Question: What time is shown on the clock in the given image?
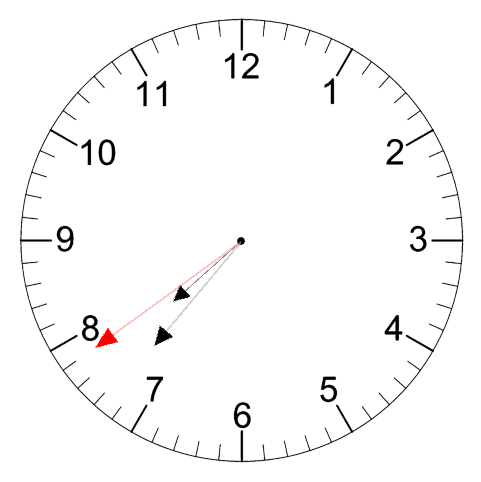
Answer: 07:36:39